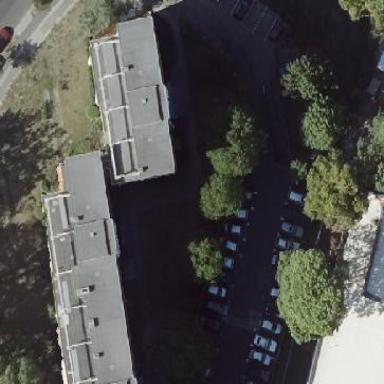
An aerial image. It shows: Multi-storey parking building.